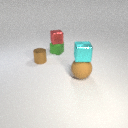
small cyan metal cube above large brown rubber sphere